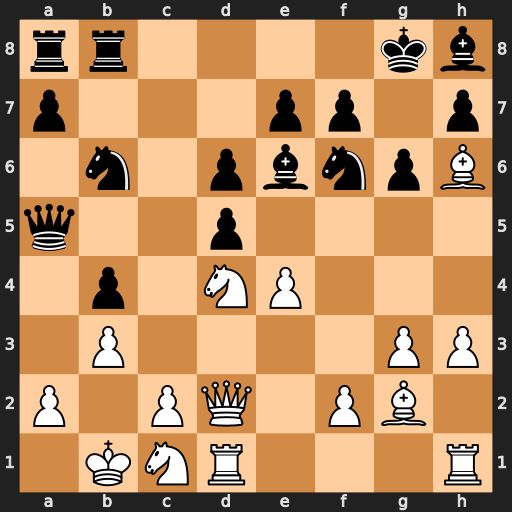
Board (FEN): rr4kb/p3pp1p/1n1pbnpB/q2p4/1p1NP3/1P4PP/P1PQ1PB1/1KNR3R
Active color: w
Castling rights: -
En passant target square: -
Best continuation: Nc6 Re8 Nxa5